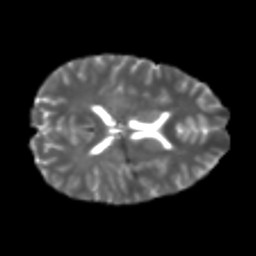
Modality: T2w
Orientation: axial
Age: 19
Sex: male
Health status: healthy
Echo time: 0.074 s